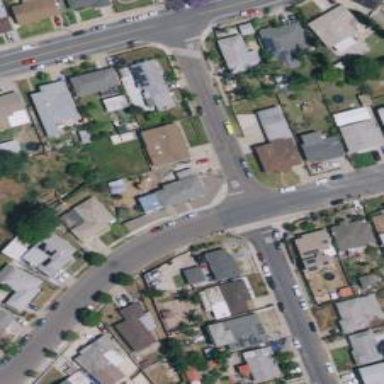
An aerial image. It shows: Residential road with sidewalk on the left side.